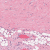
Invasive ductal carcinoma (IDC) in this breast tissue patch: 0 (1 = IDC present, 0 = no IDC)